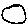
Label: circle